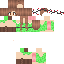
A female human skin with medium skin, wearing brown long hair dressed in a green_skin tshirt and brown pants, featuring a closed mouth.